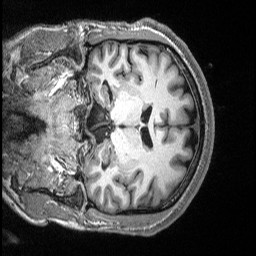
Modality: T1w
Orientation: coronal
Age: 26
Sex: male